Interaction volume radius: 5 \u00c5
Interaction volume height: 25 \u00c5
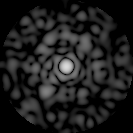
Disorder parameter: 0.7826